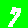
Digit: 7